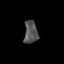
Tissue: prostate
Cell type: T cells
Senescence score: 0.3069
Nuclear area (px): 305
Mean DAPI intensity: 84.302